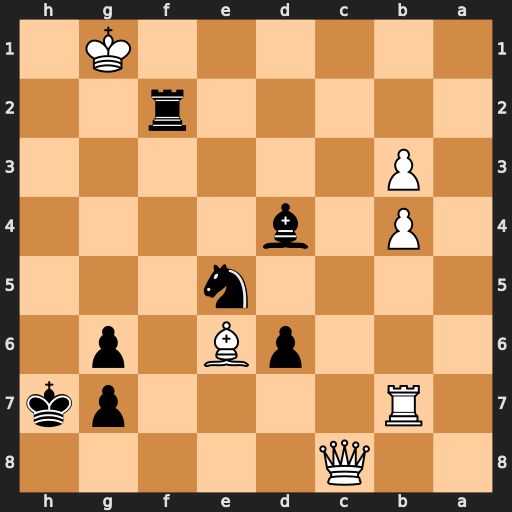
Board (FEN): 2Q5/1R4pk/3pB1p1/4n3/1P1b4/1P6/5r2/6K1
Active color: b
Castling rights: -
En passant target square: -
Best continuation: Nf3+ Kh1 Rh2#